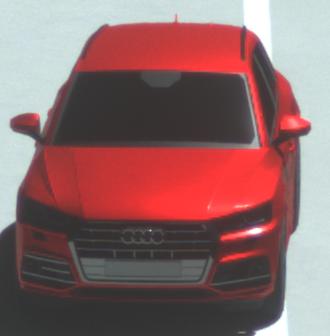
Make: Audi
Model: Q5 45 TFSI
Detailed model: Q5 (FY)
Model produced from: 2019/01
Model produced until: 2019/05
Doors: 5
Color: red
Road condition: dry road
Daytime: midday
Contrast: medium contrast